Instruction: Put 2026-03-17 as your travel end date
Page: home
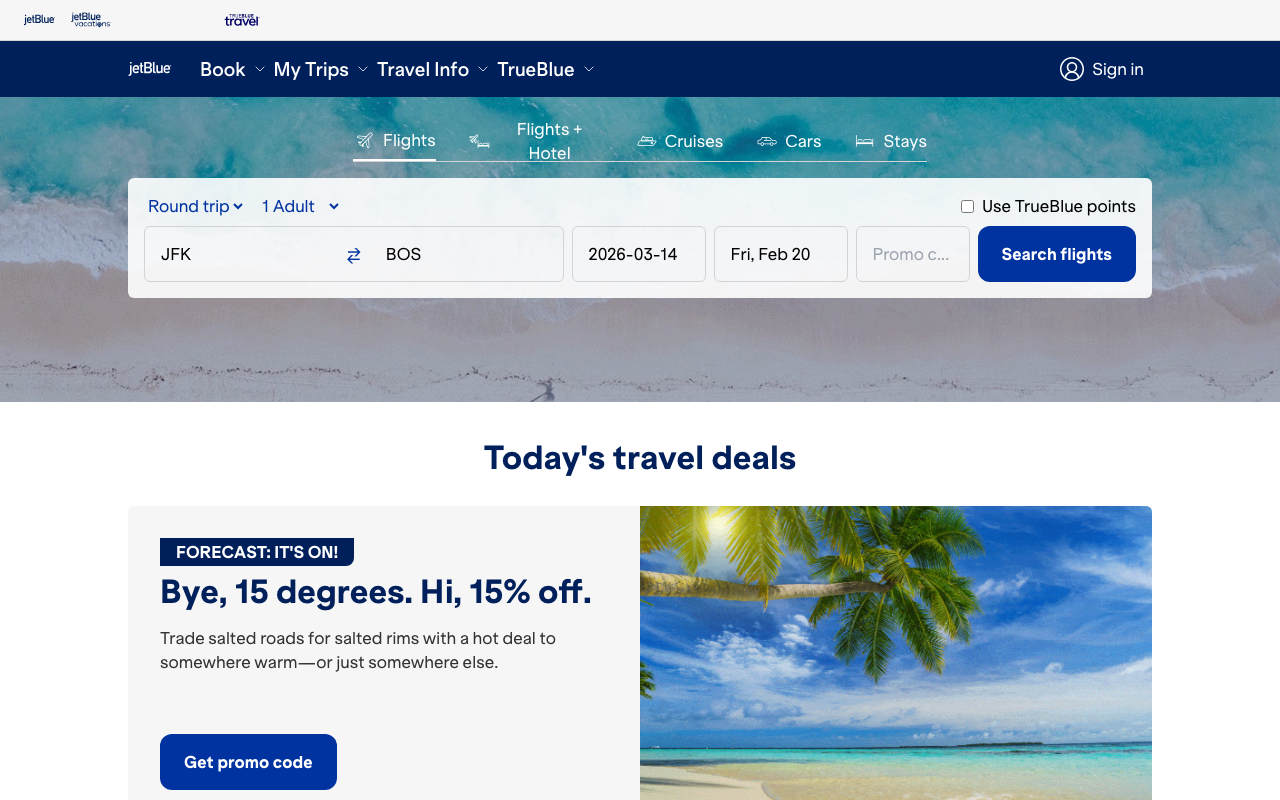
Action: type